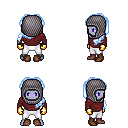
a pixel art fantasy rpg character, male body template, dark elf, purple skin, maroon long-sleeve shirt, white pants, white cyan princess hairstyle, chain hood, gold gloves, brown shoes, four views (front, back, left, right), 2x2 character sprite sheet, small pixel art, hard edges, no anti-aliasing